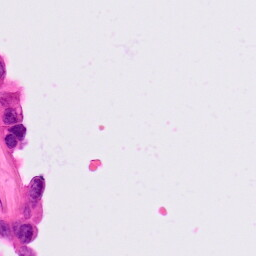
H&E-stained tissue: Lung